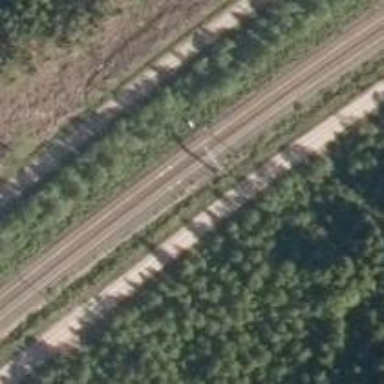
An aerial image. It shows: Railway signal supported by catenary mast.